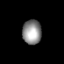
Tissue: prostate
Cell type: T cells
Senescence score: 0.3208
Nuclear area (px): 448
Mean DAPI intensity: 144.23